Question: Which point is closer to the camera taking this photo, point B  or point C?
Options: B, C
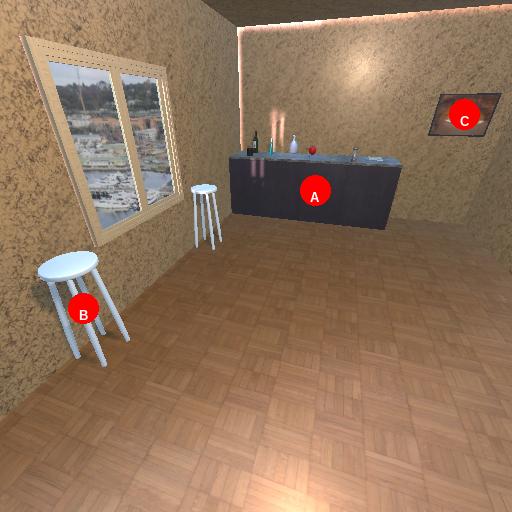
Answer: B